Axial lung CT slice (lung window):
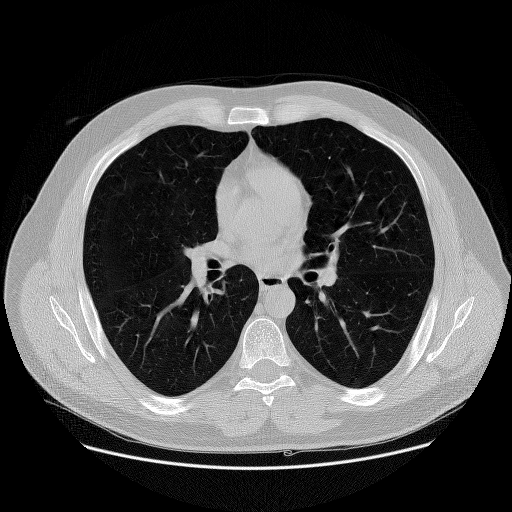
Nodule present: no